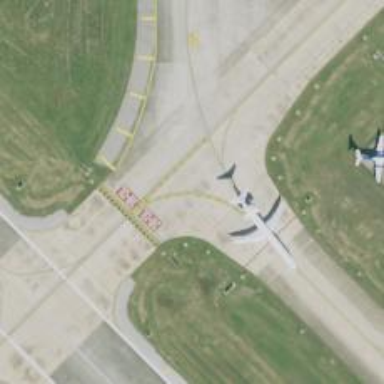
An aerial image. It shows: View of taxiway at the airport.